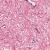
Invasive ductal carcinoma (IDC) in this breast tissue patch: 0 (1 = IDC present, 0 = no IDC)